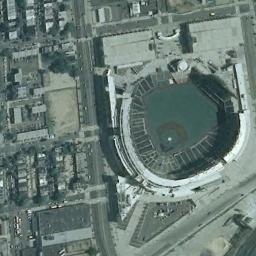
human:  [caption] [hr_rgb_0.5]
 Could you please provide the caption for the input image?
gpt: The circular stadium is built between the residential area and the road .

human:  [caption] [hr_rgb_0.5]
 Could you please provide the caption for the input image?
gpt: This stadium has a row of white signs on each side .

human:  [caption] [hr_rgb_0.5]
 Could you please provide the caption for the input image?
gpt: The stadium is next to some buildings .

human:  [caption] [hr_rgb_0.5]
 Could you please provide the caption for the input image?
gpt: There are many buildings of different shapes next to the stadium .

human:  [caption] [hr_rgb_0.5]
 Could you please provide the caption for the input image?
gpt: There are some buildings beside the stadium .